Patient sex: F
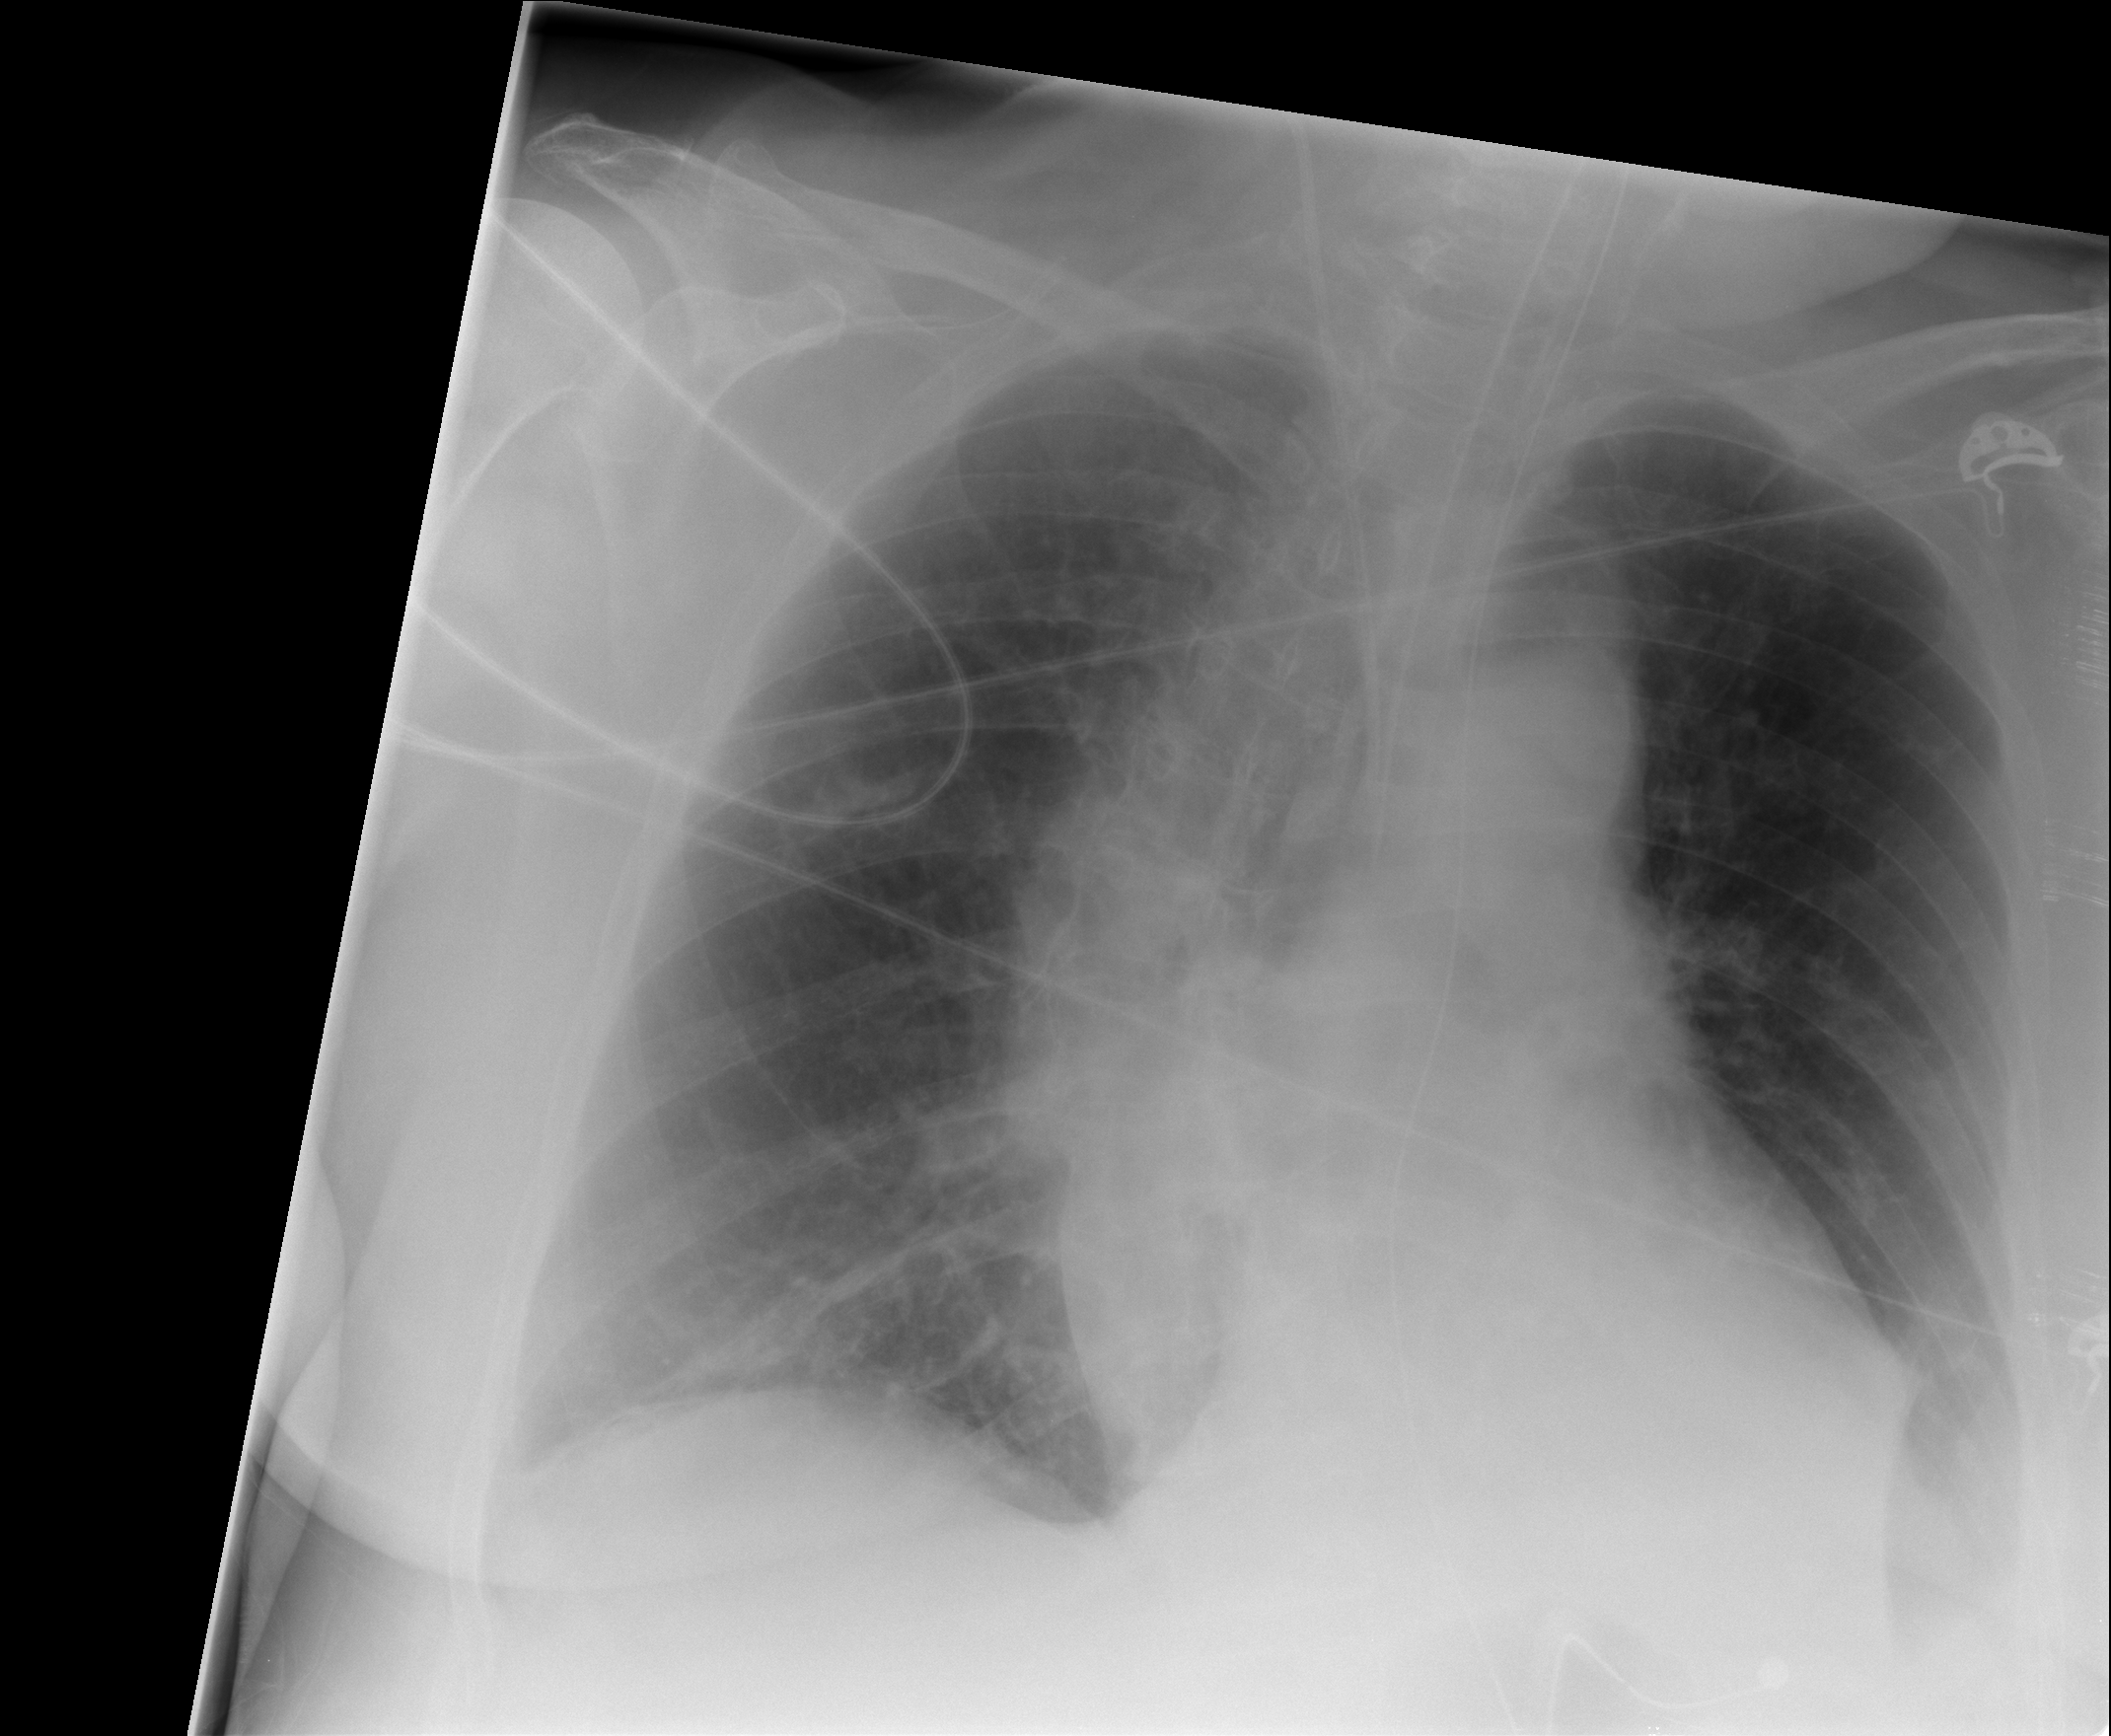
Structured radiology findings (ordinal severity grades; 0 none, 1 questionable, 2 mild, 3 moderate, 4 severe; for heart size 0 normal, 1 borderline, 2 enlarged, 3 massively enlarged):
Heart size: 0
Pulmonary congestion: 0
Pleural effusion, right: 0
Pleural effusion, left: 1
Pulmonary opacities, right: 0
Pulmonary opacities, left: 0
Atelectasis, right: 1
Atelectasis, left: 1